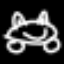
Label: frog